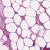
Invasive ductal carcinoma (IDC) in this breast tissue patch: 0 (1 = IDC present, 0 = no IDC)